Field crop: maize
Growth stage: 2
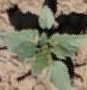
Species: datura